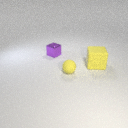
small purple metal cube to the left of small yellow rubber sphere